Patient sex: M
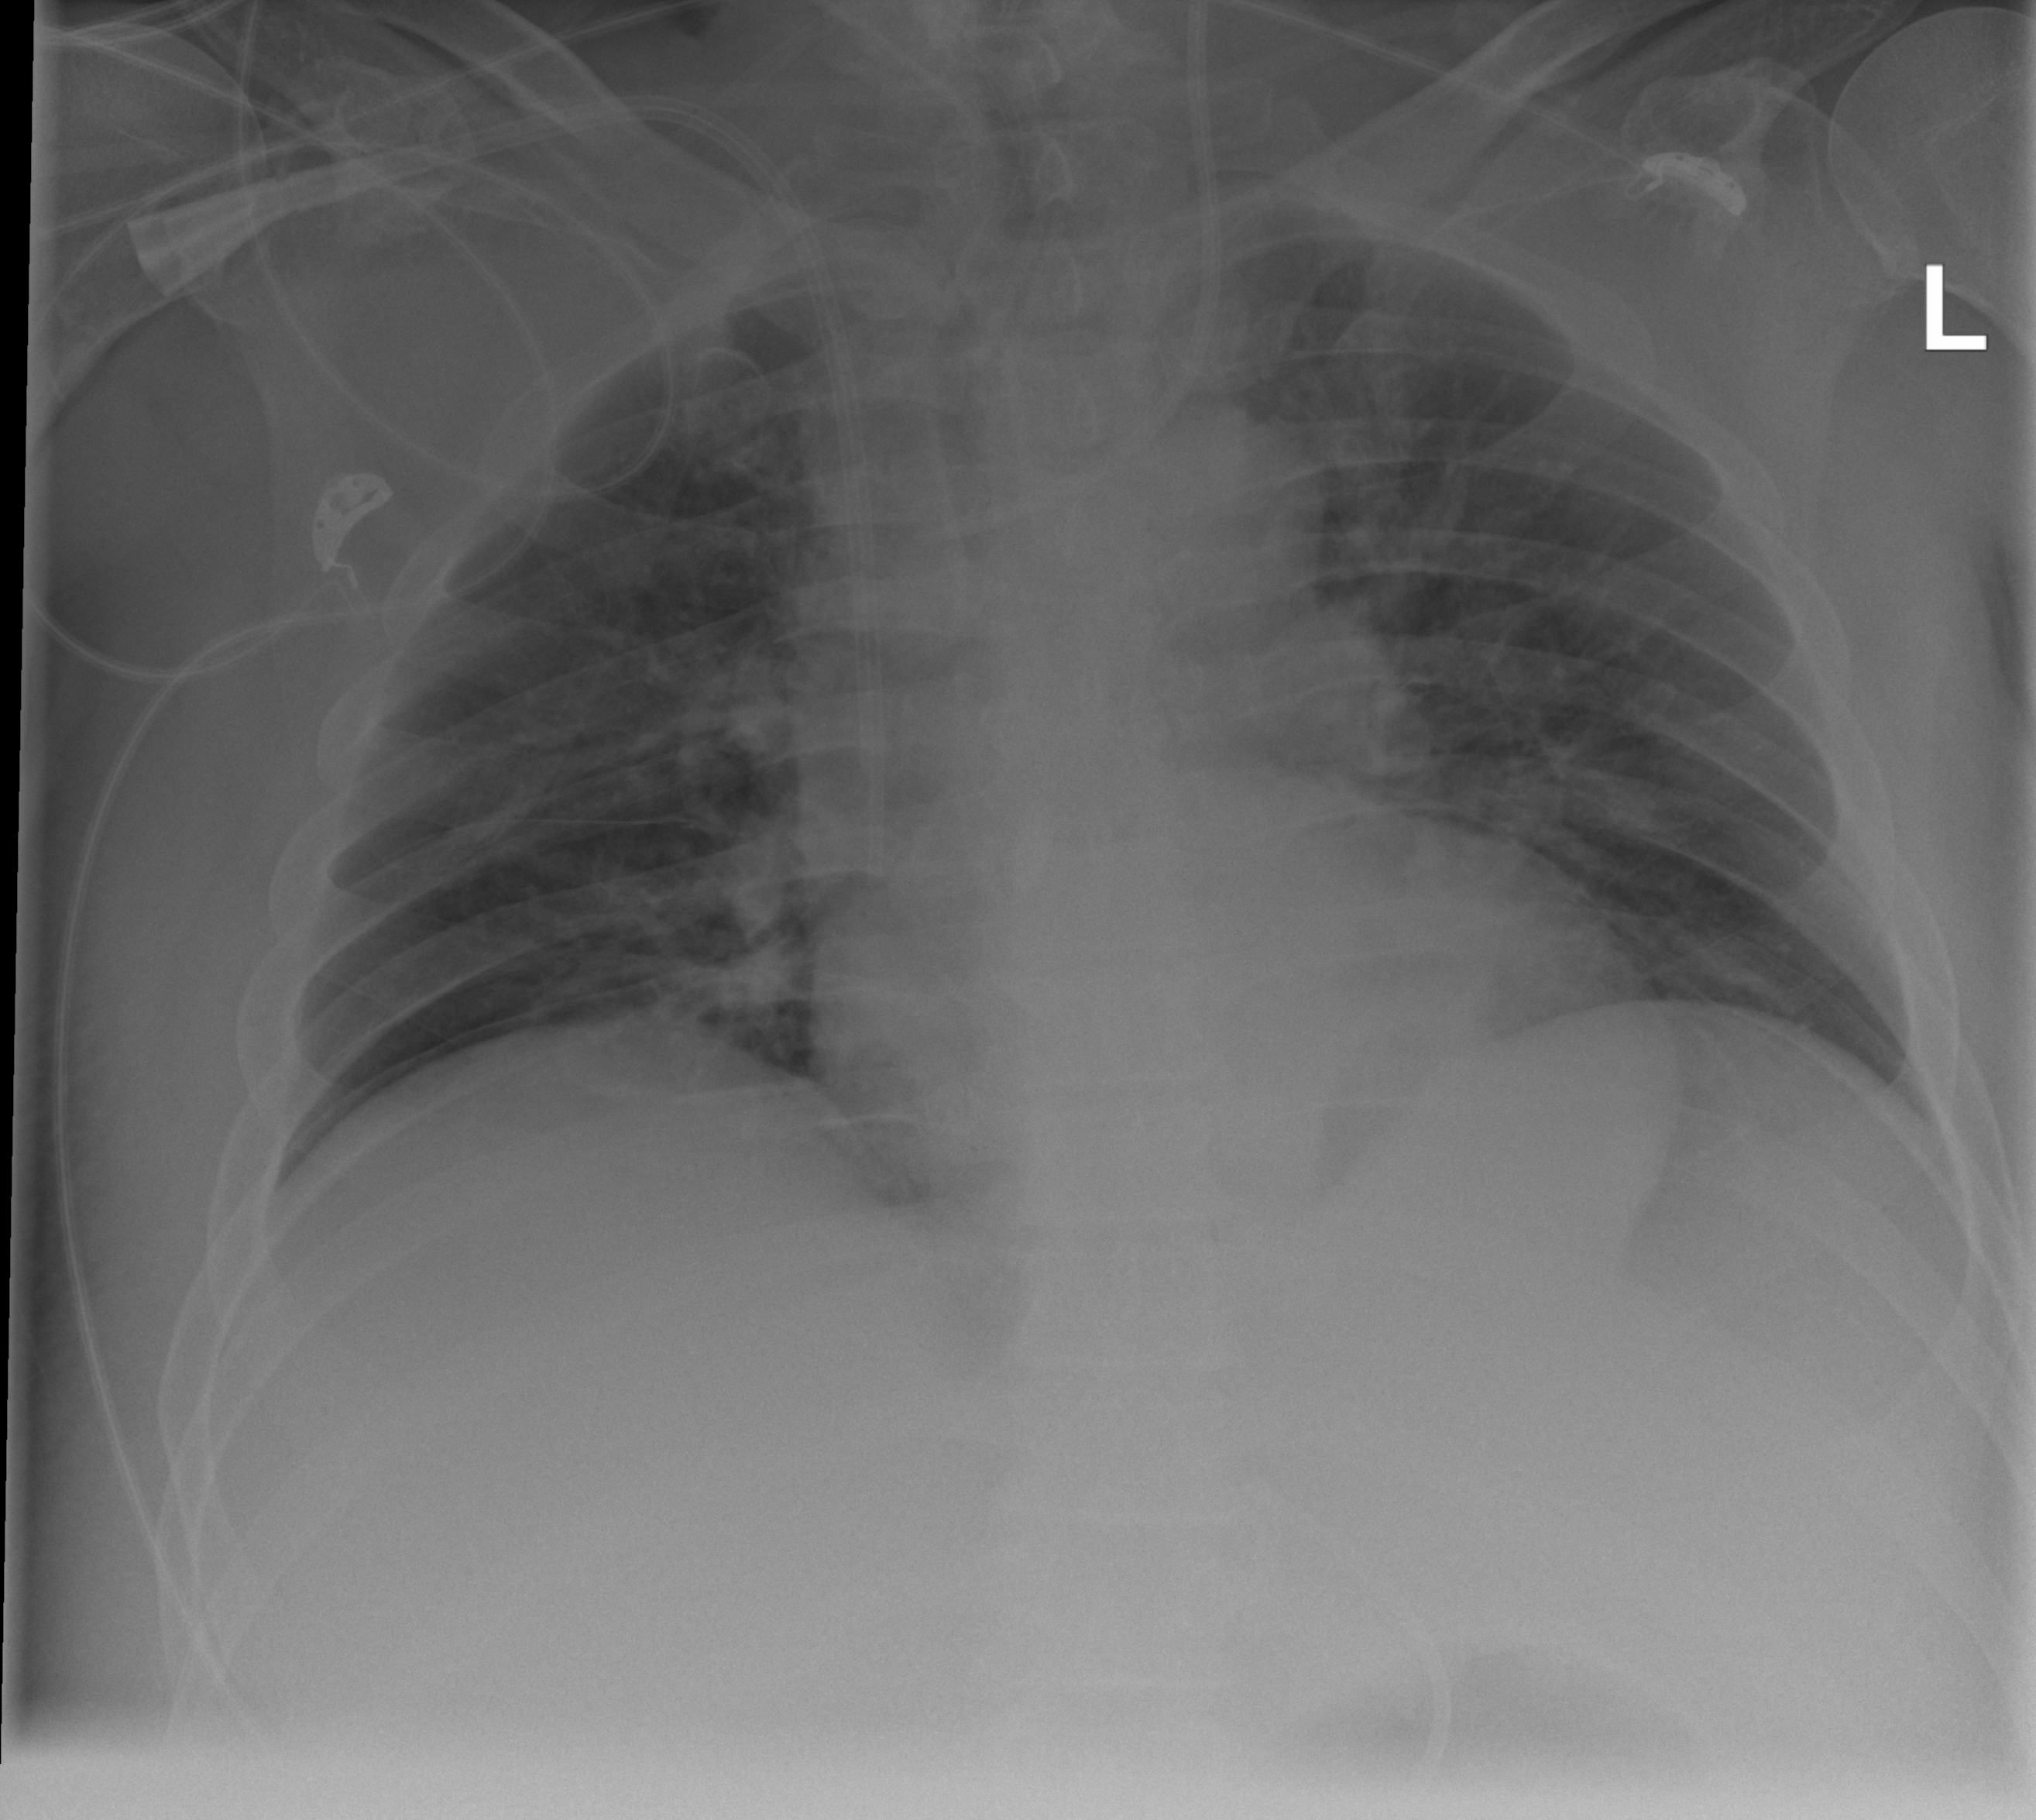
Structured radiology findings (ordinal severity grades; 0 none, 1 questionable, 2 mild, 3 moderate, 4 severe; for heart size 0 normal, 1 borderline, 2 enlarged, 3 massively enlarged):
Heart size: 2
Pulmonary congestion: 2
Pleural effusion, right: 0
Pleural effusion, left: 0
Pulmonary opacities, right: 0
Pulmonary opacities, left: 1
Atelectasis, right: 2
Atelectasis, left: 2